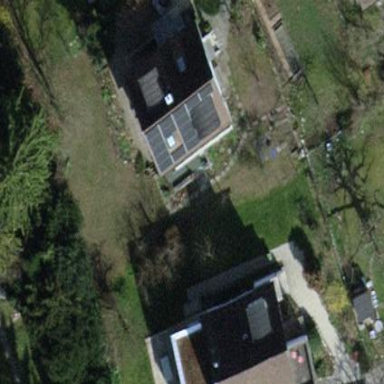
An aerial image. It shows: Detached building.